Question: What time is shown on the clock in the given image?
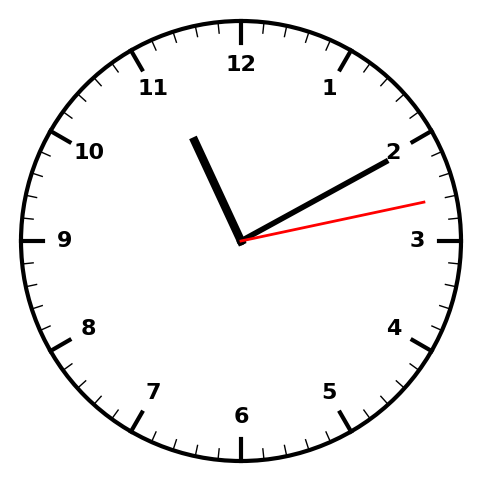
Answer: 11:10:13